Question: I have a fiddle <URL> you can play with. Move around the rotateX and rotateY sliders to see. The part of the element that is closest to you is smaller while the part that is farther away is bigger. If you flip it around using
'''
transform:rotateZ(180deg);
'''
it looks right but I don't understand why it doesnt just look right in the first place.

it makes sense if you look at <URL>.
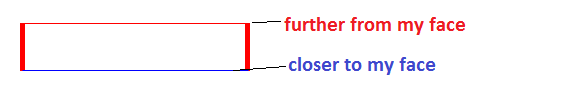
Answer: # Isometric
As far as I can tell the methods work as they are suppose to, it's just that they are rotated in isometric 3D, that is without perspective. This will make your closest and further edges will have the same size, unlike real 3D where the further edge will look smaller and the closer will look bigger.
For a in depth look at isometric projection give the <URL> a read.
# Perspective
If you want to get perspective on the rotations you have to add the 'perspective' property to your CSS for the containing element. If you add '-webkit-perspective: 1000px;'to '<body>' in your first fiddle and view the result in Chrome you'll get perspective 3D like you probably wanted.
More info on that property can be found in the <URL>.